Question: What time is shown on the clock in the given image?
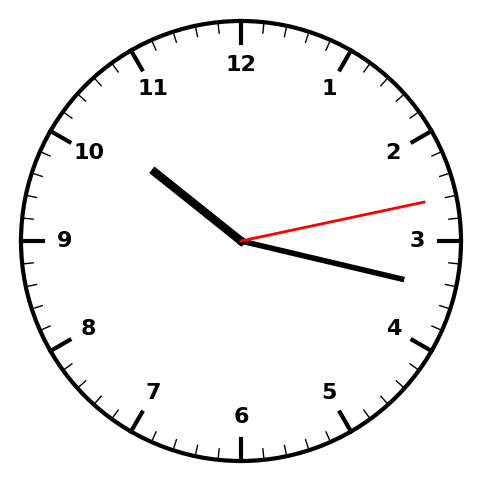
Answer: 10:17:13